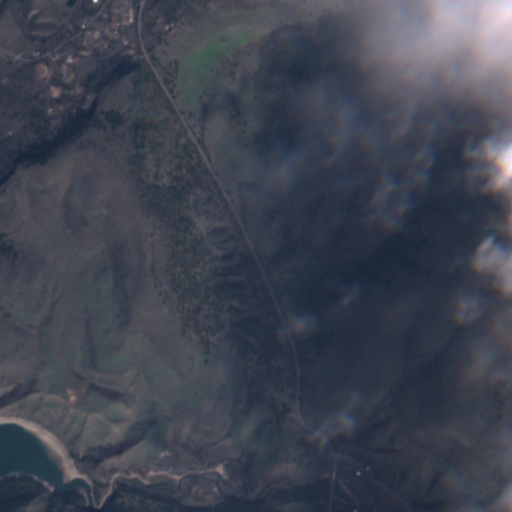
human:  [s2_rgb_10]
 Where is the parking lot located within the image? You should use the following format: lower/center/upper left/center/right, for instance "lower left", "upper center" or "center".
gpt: The parking lot is located in the lower center of the image.
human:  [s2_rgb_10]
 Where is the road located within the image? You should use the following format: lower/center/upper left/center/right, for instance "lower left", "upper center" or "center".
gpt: There is no road in the image.